Question: Hi I am trying to use phonegap paypal android plugin
I am aware of the same issue raised on git hub but for previous version <URL>
I did make the changes mentioned in readme that is
'''
<feature name="PayPalMobile">
<param name="android-package" value="com.paypal.android.sdk.phonegap.PayPalMobilePGPlugin" />
</feature>
'''
in file
but i am getting the same error

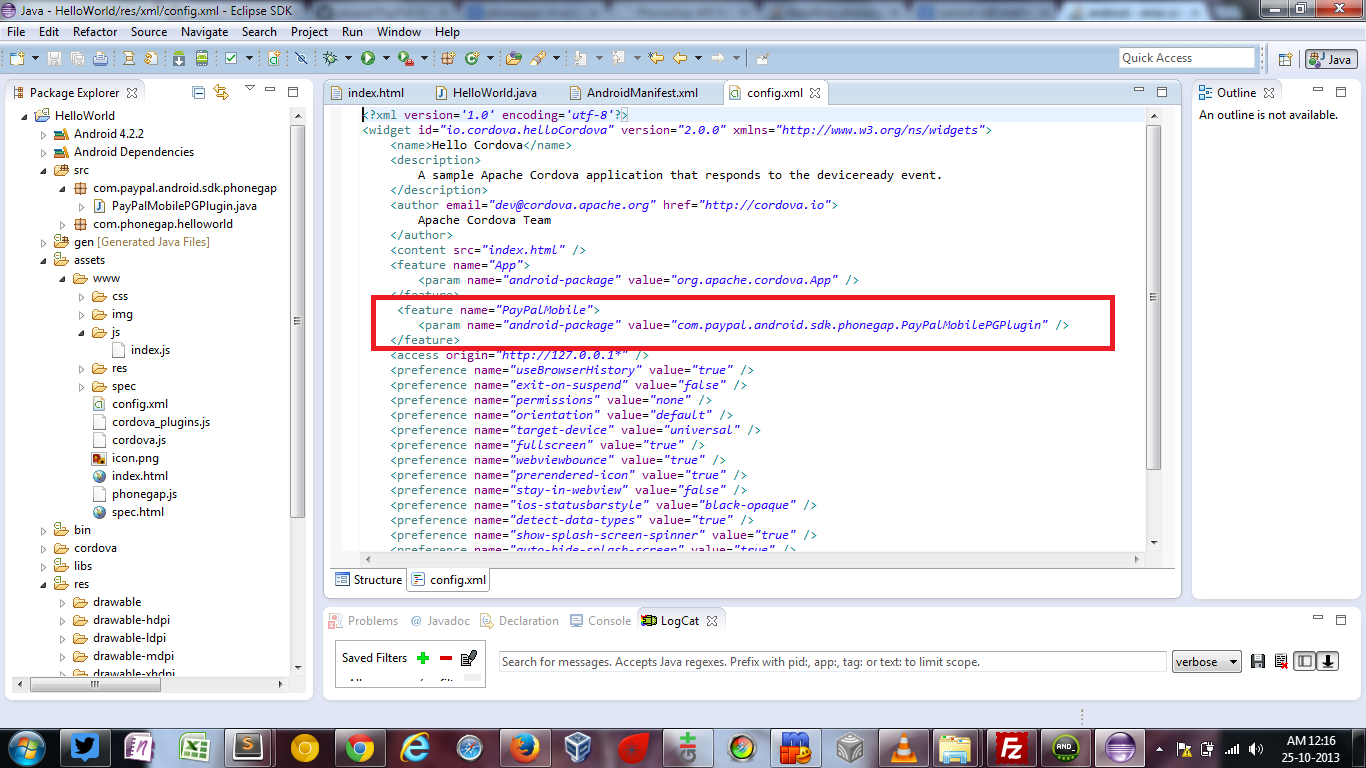
Answer: make sure you edit the correct config.xml 'res/xml/config.xml'